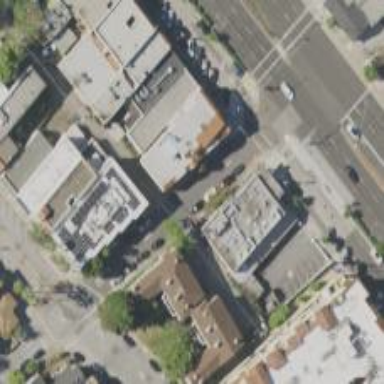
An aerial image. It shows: Alley classified as service road.